Question: Is it possible to set a default keyboard shortcut for an extension by default?
What changes are required in manifest.json to have that default keyboard shortcut set by default when a given extension is installed?

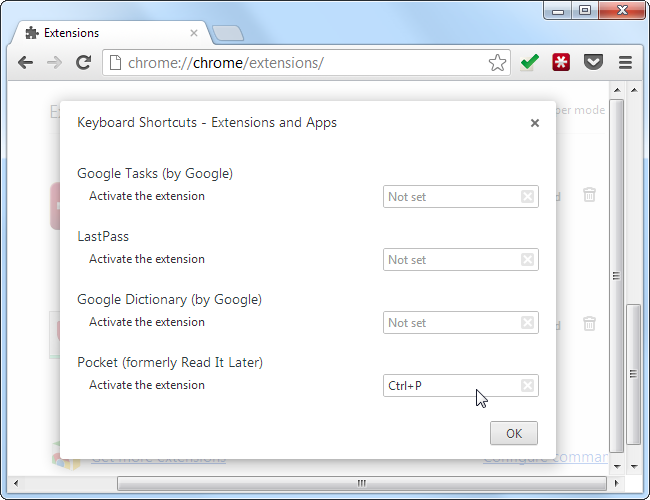
Answer: The commands API allows you to define specific commands, and bind them to a default key combination. Each command your extension accepts must be listed in the manifest as an attribute of the 'commands' manifest key.
: Commands Format
:Combinations Possible
Combinations that involve + are not permitted in order to avoid conflicts with the AltGr key. Also note that on Mac is automatically converted to . If you want instead, please specify
# SO Reference for Additional Information:
<URL>
# Reference:
- <URL>
Hope this helps :)